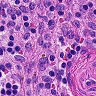
Metastatic tissue present: no